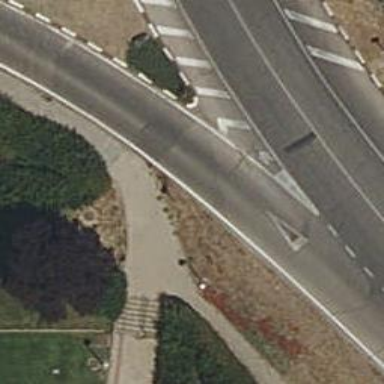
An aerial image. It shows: Sidewalk.